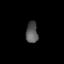
Tissue: prostate
Cell type: T cells
Senescence score: 0.3464
Nuclear area (px): 247
Mean DAPI intensity: 87.551